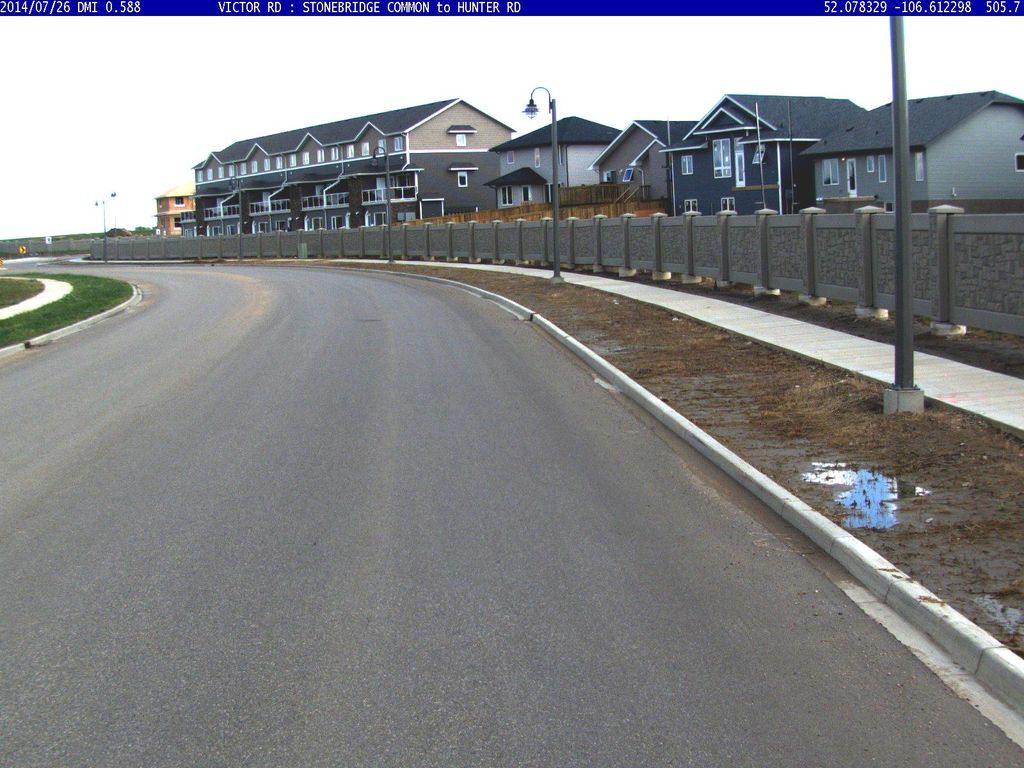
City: saskatoon